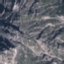
Land use / land cover: HerbaceousVegetation